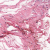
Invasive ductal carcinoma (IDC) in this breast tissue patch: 0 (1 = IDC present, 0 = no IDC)